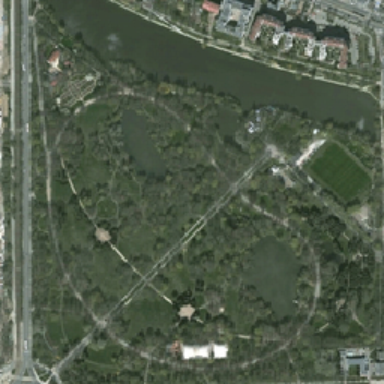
Many gray roof houses are built on both sides of the road .